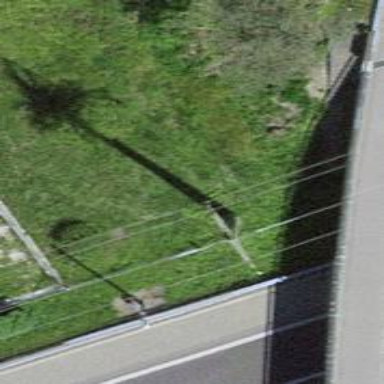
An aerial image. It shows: Three cables of power line.